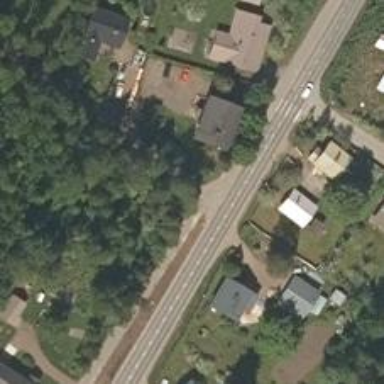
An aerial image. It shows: Road with "give way" sign.